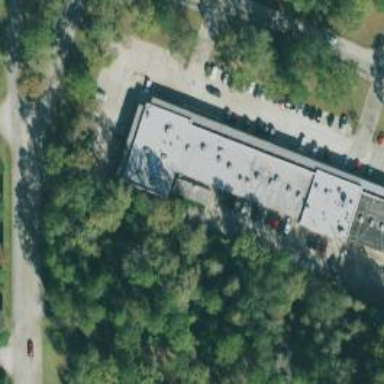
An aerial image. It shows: Veterinary facility.